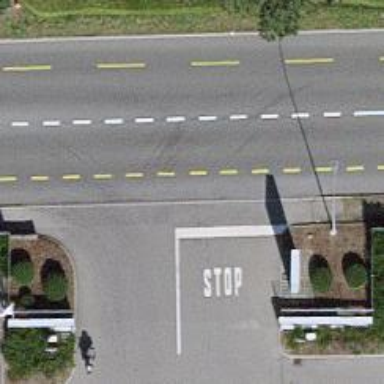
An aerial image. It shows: Secondary road with asphalt surface and lanes for cycling in both directions.